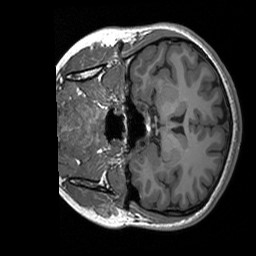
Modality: T1w
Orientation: coronal
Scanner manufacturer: siemens
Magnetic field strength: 3 T
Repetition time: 1.76 s
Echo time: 0.0022 s